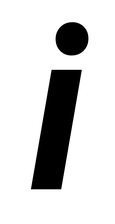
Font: Roboto-Italic_Condensed_Bold_Italic